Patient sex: F
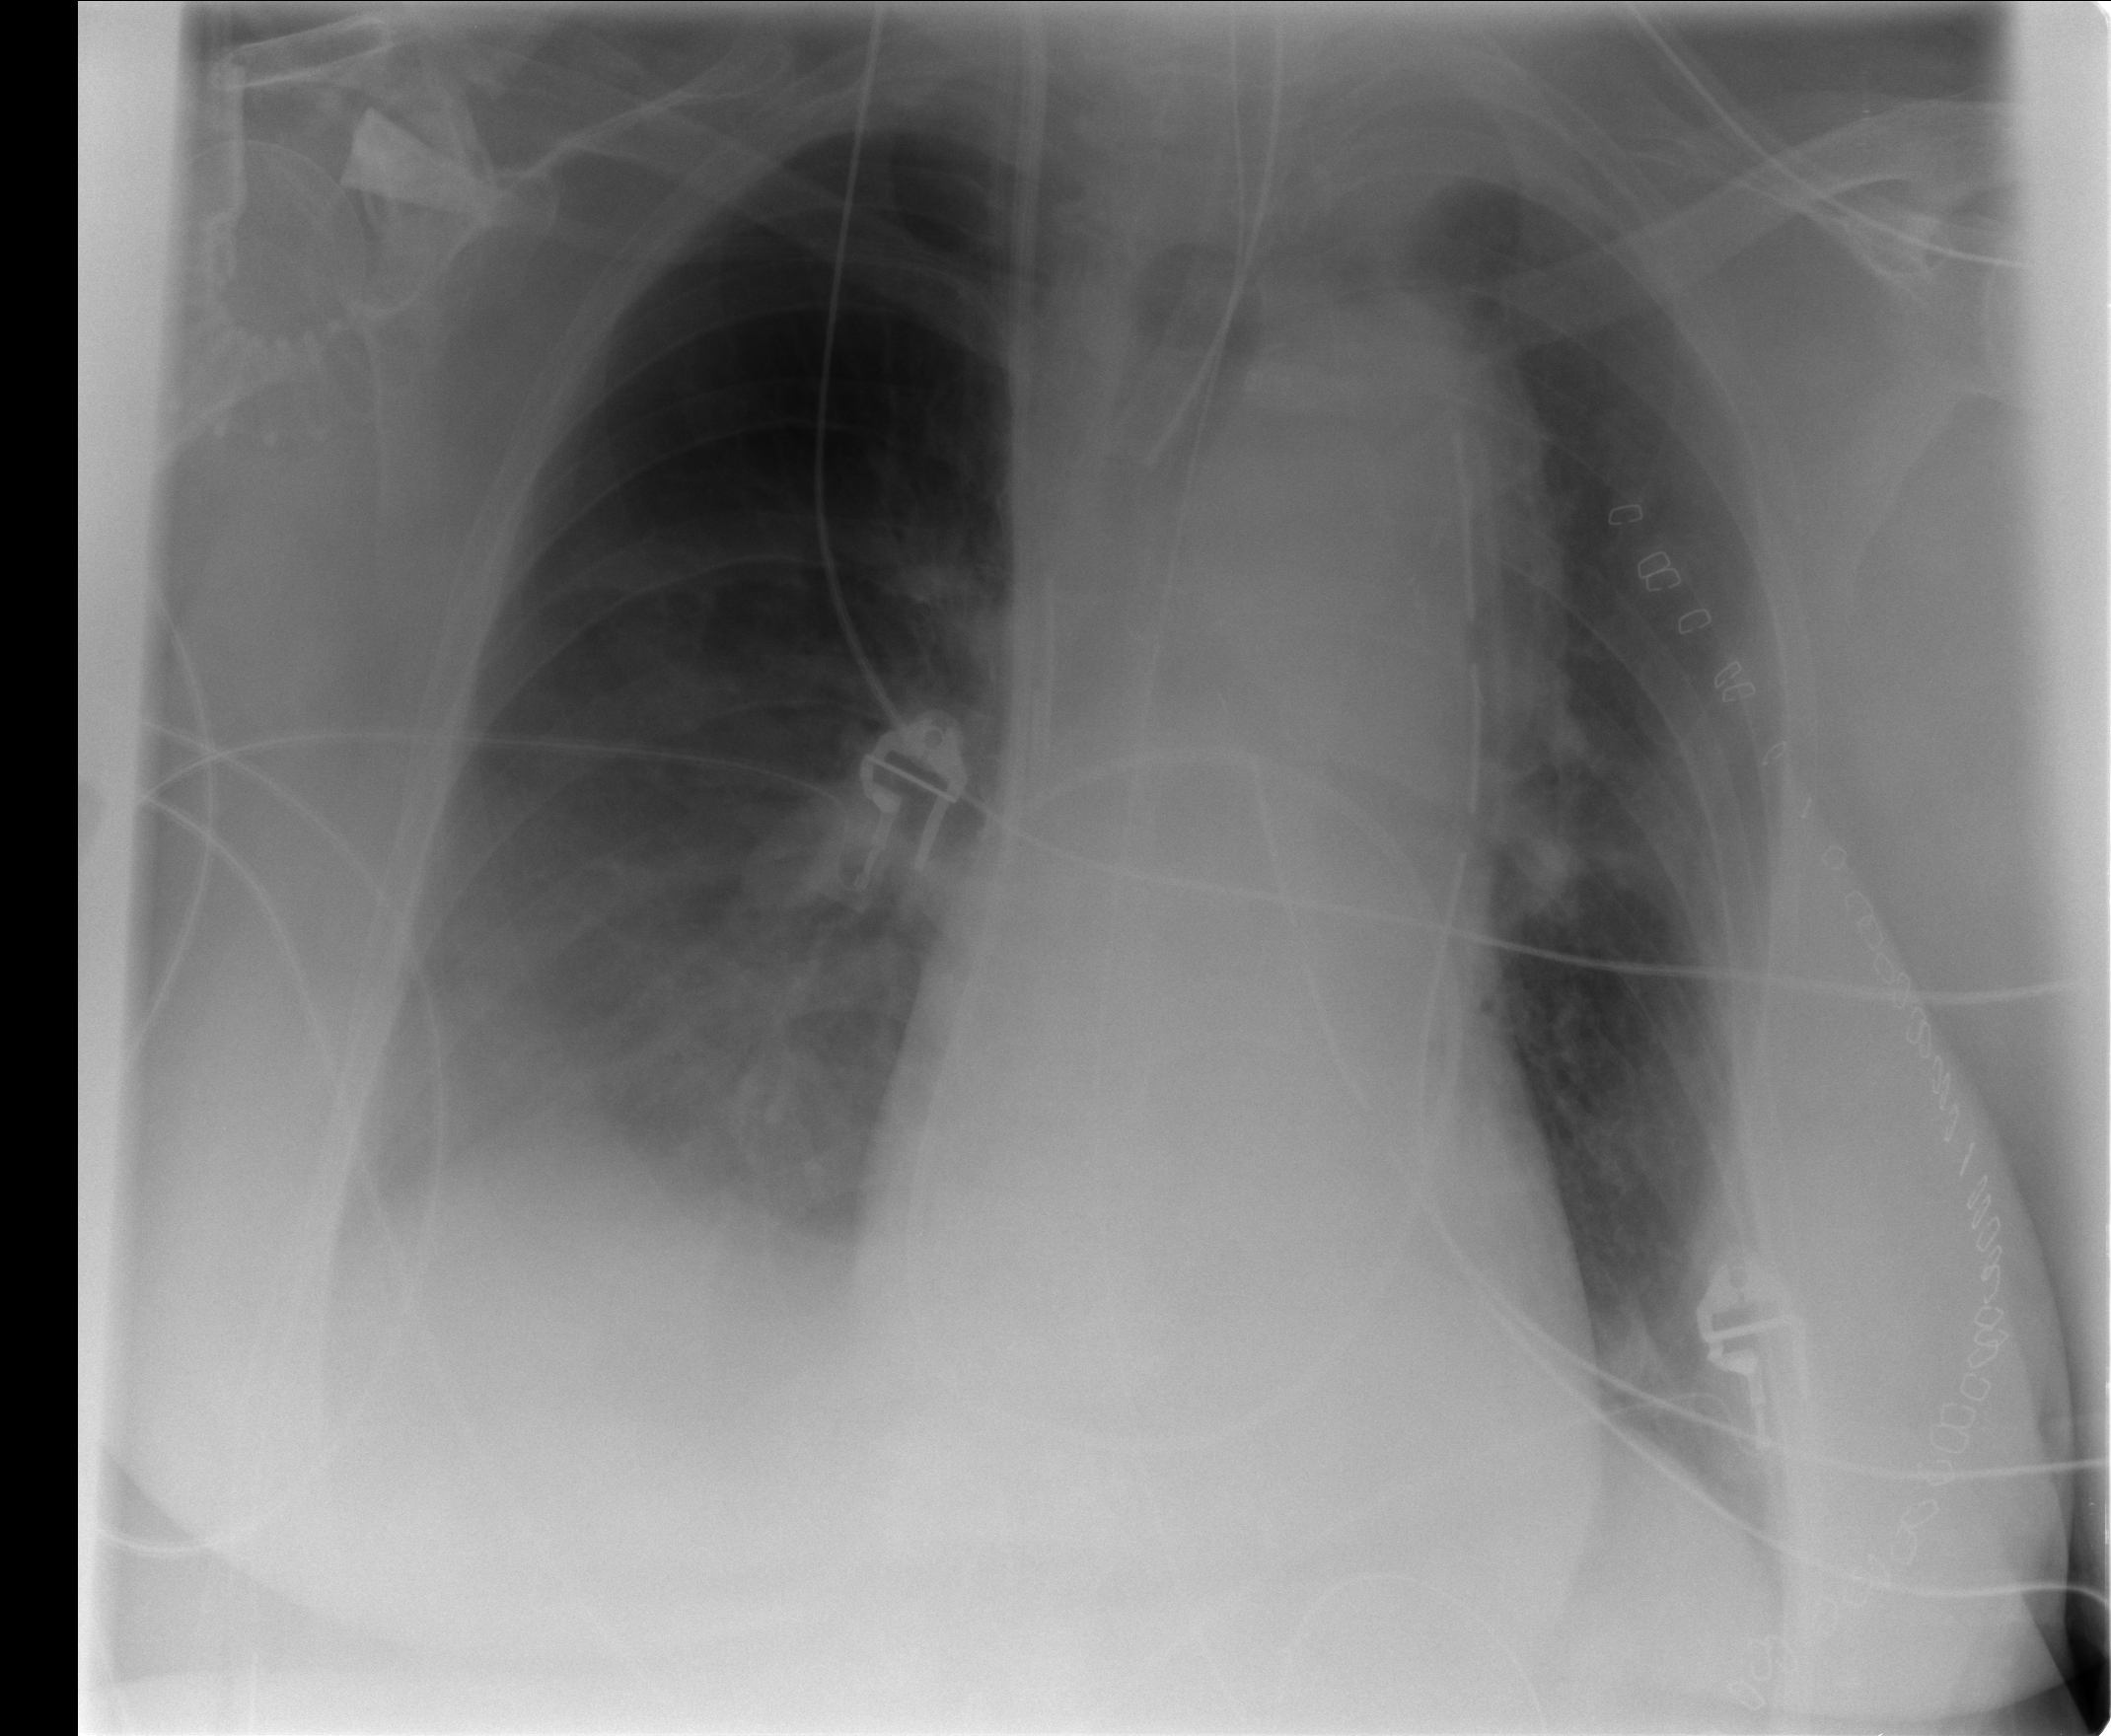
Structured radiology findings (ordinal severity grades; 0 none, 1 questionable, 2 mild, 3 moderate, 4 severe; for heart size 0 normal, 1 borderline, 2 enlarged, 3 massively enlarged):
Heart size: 0
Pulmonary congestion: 1
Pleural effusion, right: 2
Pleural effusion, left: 0
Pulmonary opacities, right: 0
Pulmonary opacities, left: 0
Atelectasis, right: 2
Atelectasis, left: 2